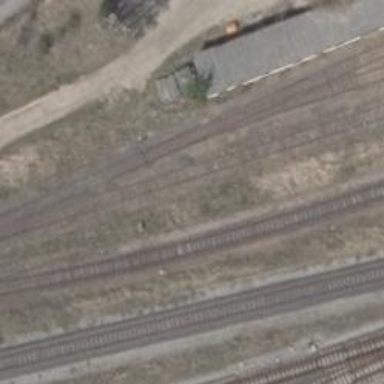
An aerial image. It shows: Railway switch with the turnout on the right side.